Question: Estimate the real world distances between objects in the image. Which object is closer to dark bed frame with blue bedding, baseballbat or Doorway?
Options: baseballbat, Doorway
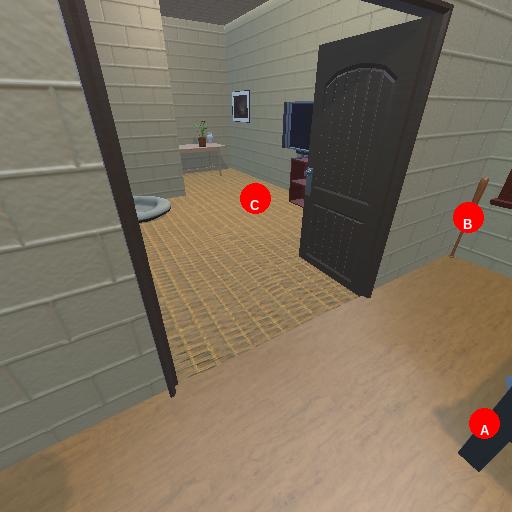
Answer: baseballbat